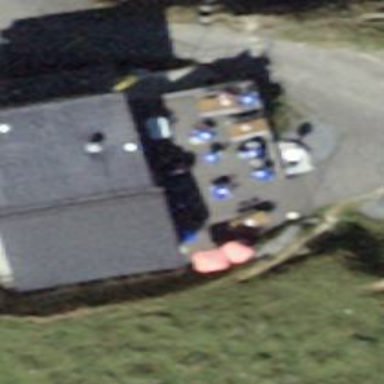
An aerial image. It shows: Restaurant building.